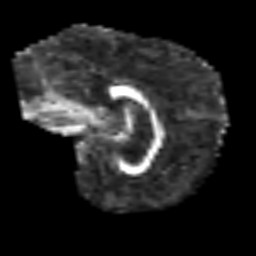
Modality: FA
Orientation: sagittal
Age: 69
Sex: male
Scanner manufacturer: siemens
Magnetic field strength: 3 T
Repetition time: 3.2 s
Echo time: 0.081 s